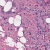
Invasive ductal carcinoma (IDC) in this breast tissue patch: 1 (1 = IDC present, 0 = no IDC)